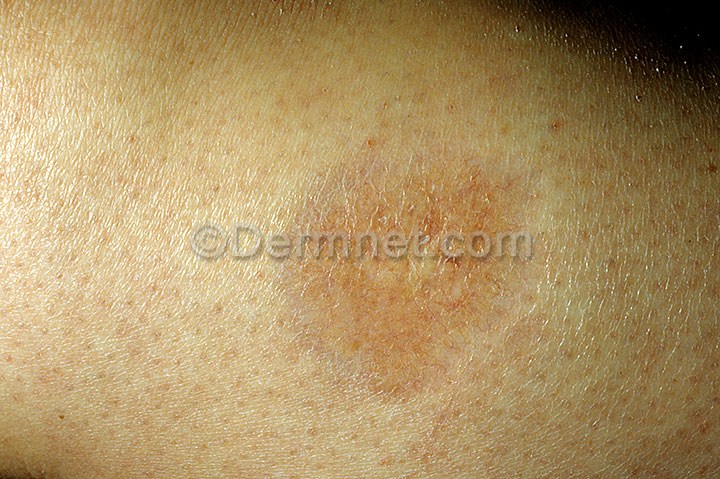
Disease: Systemic Disease